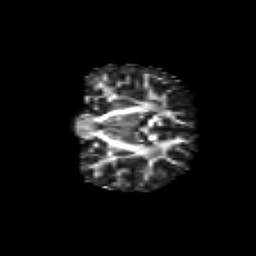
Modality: FA
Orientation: coronal
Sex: female
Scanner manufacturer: siemens
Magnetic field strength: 3 T
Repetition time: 5 s
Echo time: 0.071 s